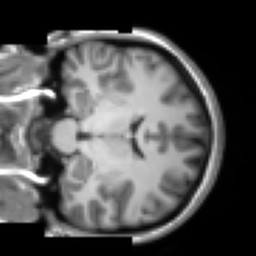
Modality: T1w
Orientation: coronal